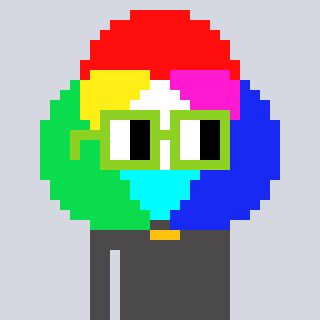
a pixel art character with square light green glasses, a color circle-shaped head and a grayscale-colored body on a cool background